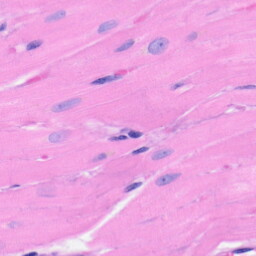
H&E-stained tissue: Heart